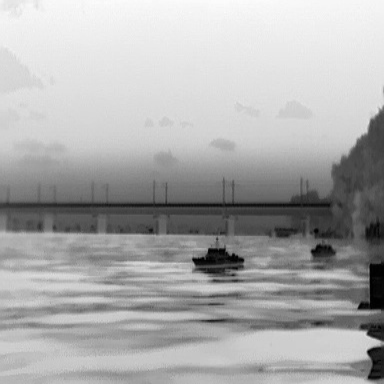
There are two warships in the infrared image.